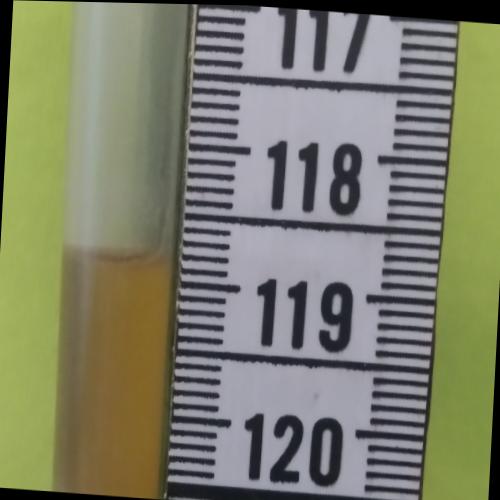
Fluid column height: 118.8 cm